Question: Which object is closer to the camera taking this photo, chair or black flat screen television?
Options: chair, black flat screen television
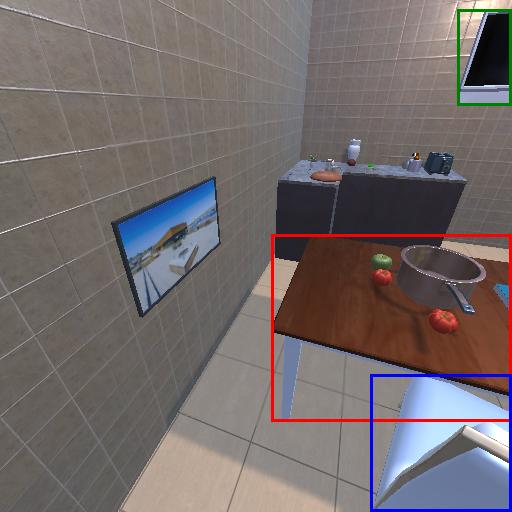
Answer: chair